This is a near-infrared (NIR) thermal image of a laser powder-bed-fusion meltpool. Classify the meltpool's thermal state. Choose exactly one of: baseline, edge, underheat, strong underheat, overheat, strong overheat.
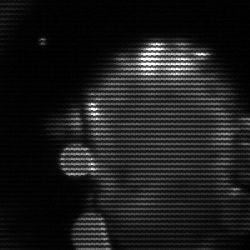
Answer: baseline